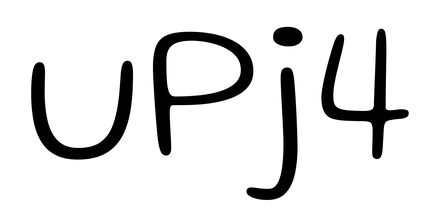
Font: Gluten_ExtraLight